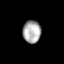
Tissue: lung
Cell type: Epithelial cells
Senescence score: 0.2391
Nuclear area (px): 398
Mean DAPI intensity: 171.922